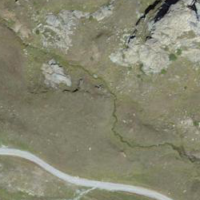
EUNIS habitat code: 26
Species observed at this site:
Podisma pedestris